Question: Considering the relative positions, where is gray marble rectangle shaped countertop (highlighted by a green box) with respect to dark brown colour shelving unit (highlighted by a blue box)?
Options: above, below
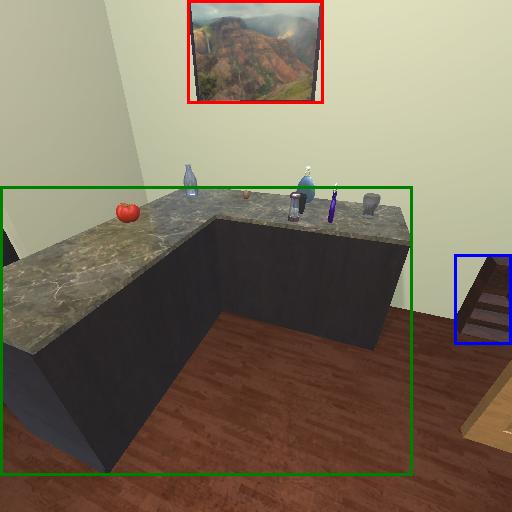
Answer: above